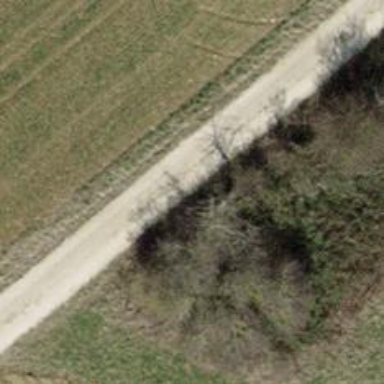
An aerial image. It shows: Compacted track road.